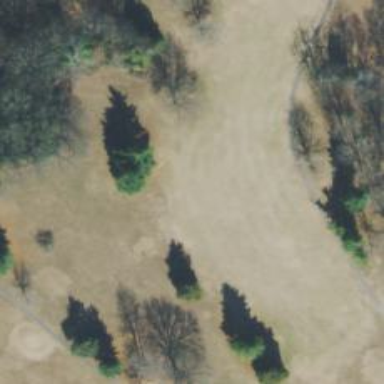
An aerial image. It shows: Golf hole.